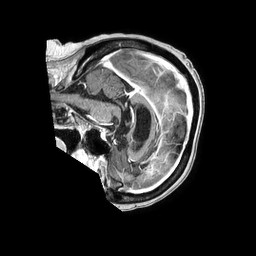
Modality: T1w
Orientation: sagittal
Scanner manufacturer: philips
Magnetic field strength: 1.5 T
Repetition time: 0.007753 s
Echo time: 0.003589 s